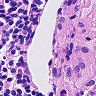
Metastatic tissue present: no